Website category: game
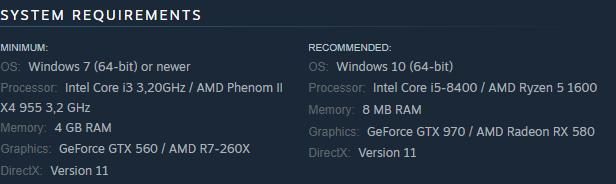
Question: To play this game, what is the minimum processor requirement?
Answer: Intel Core i3 3,20GHz / AMD Phenom II X4 955 3,2 GHz

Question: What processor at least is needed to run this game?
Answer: Intel Core i3 3,20GHz / AMD Phenom II X4 955 3,2 GHz

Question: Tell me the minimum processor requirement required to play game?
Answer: Intel Core i3 3,20GHz / AMD Phenom II X4 955 3,2 GHz

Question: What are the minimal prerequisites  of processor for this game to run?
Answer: Intel Core i3 3,20GHz / AMD Phenom II X4 955 3,2 GHz

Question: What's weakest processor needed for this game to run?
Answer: Intel Core i3 3,20GHz / AMD Phenom II X4 955 3,2 GHz

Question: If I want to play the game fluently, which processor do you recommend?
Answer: Intel Core i5-8400 / AMD Ryzen 5 1600

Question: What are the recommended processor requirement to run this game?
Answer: Intel Core i5-8400 / AMD Ryzen 5 1600

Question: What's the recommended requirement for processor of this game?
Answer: Intel Core i5-8400 / AMD Ryzen 5 1600

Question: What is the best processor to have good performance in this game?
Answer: Intel Core i5-8400 / AMD Ryzen 5 1600

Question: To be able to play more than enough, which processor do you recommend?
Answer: Intel Core i5-8400 / AMD Ryzen 5 1600

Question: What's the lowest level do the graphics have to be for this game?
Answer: GeForce GTX 560 / AMD R7-260X

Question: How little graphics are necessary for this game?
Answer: GeForce GTX 560 / AMD R7-260X

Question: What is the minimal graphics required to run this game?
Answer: GeForce GTX 560 / AMD R7-260X

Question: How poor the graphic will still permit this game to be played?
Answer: GeForce GTX 560 / AMD R7-260X

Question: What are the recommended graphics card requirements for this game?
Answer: GeForce GTX 970 / AMD Radeon RX 580

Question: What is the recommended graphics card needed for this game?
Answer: GeForce GTX 970 / AMD Radeon RX 580

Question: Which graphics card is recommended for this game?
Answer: GeForce GTX 970 / AMD Radeon RX 580

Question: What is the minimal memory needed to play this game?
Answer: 4 GB RAM

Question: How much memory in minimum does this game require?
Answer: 4 GB RAM

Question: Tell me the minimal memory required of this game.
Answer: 4 GB RAM

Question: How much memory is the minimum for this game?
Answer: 4 GB RAM

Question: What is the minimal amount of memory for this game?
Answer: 4 GB RAM

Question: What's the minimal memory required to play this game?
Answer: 4 GB RAM

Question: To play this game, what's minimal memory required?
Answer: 4 GB RAM

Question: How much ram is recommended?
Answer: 8 MB RAM

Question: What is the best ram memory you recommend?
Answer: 8 MB RAM

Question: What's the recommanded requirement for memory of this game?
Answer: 8 MB RAM

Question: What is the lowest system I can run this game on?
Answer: Windows 7 (64-bit) or newer

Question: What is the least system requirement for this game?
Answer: Windows 7 (64-bit) or newer

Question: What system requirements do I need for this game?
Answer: Windows 7 (64-bit) or newer

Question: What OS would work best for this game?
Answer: Windows 10 (64-bit)

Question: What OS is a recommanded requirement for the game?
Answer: Windows 10 (64-bit)

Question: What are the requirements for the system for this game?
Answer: Windows 10 (64-bit)

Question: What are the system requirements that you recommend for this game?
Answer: Windows 10 (64-bit)

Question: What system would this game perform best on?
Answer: Windows 10 (64-bit)